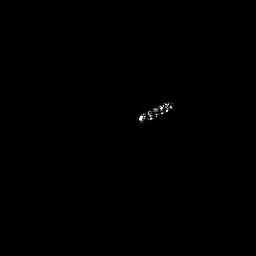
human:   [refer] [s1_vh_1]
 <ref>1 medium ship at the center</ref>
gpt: <box>[[52, 37, 67, 48, 0]]</box>